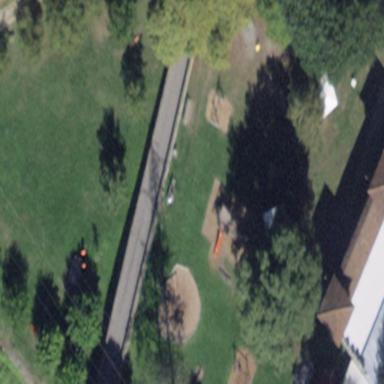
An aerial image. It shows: Playground area for leisure activities on the land.